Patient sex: M
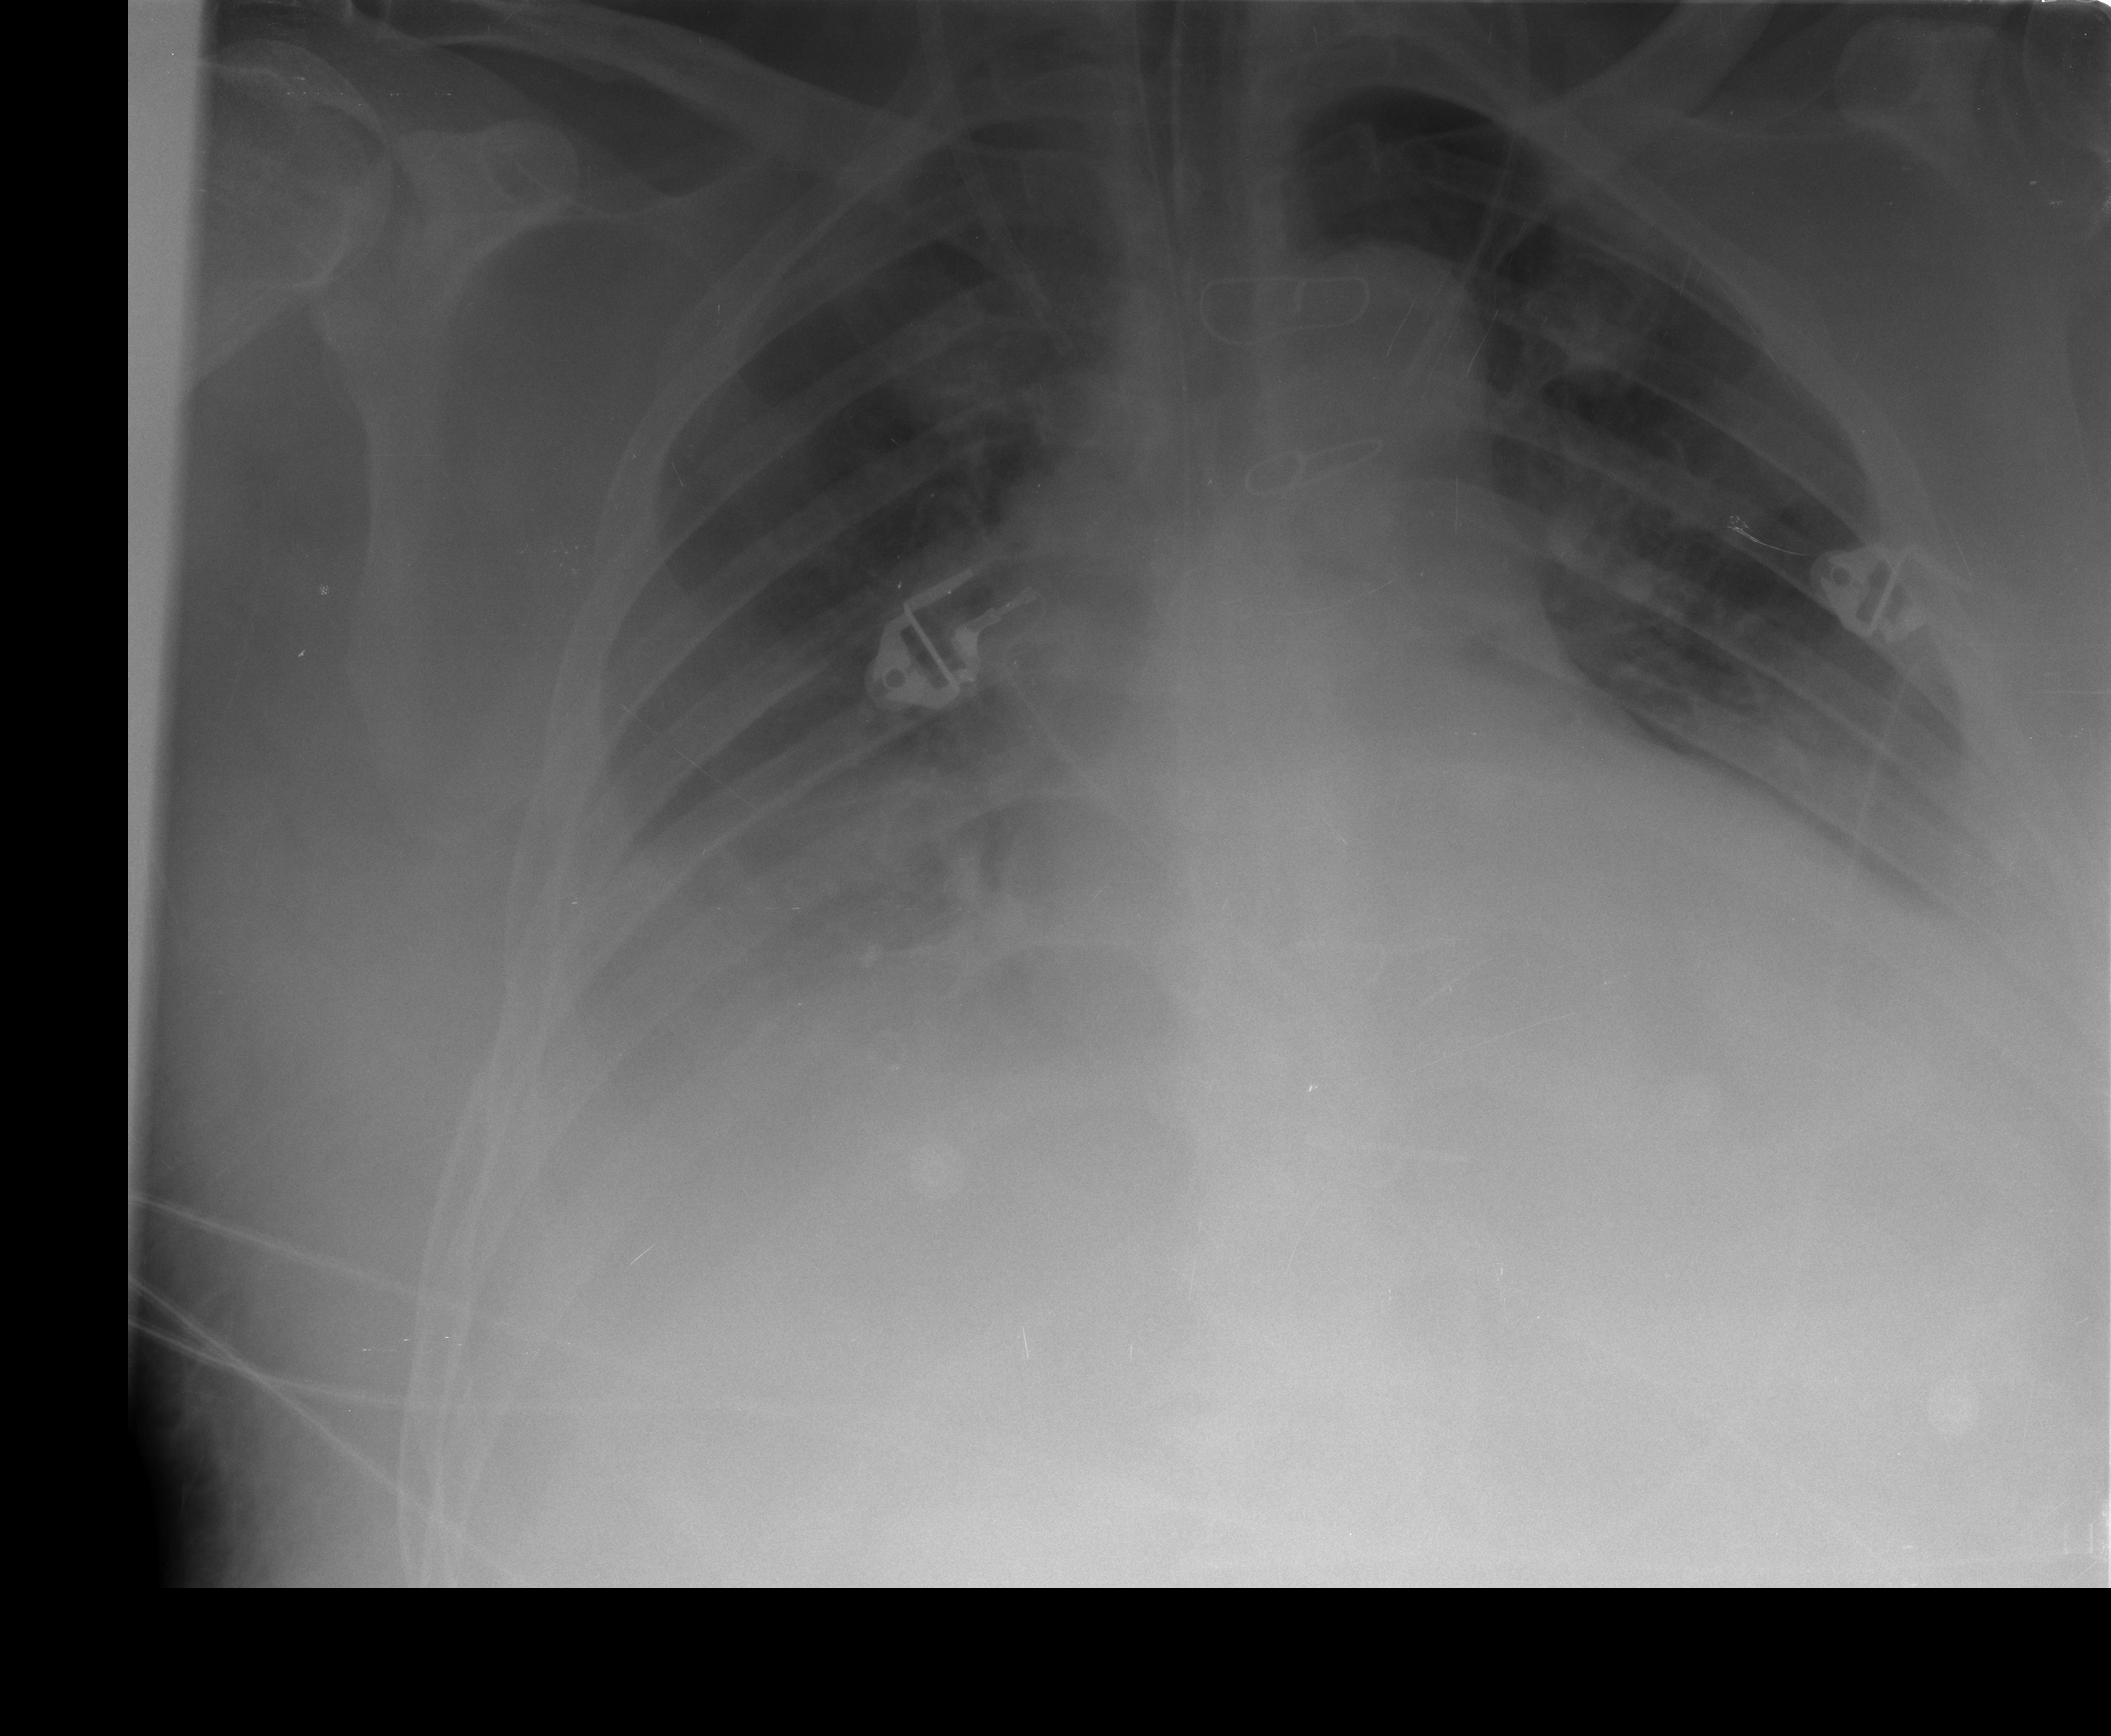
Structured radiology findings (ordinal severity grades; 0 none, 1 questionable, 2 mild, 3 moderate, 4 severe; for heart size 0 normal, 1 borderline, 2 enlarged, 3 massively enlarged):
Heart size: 2
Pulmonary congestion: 2
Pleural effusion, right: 3
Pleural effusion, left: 3
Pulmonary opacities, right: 1
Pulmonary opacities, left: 1
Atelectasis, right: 2
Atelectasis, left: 2